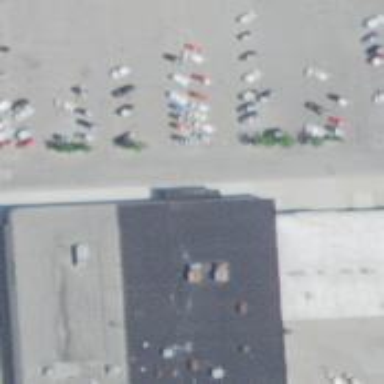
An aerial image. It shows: Commercial building.